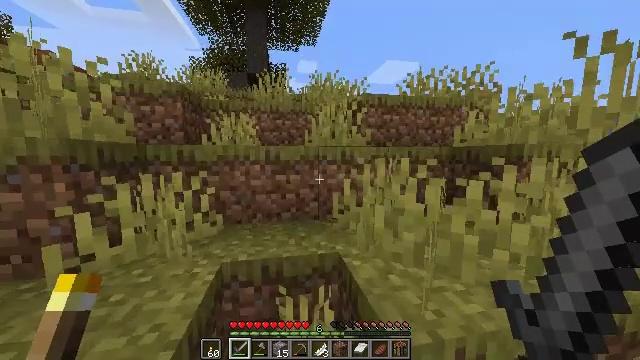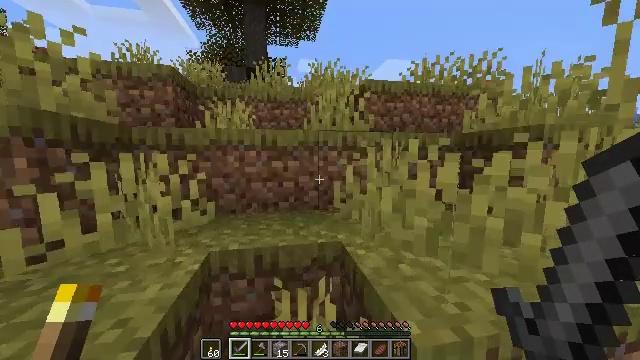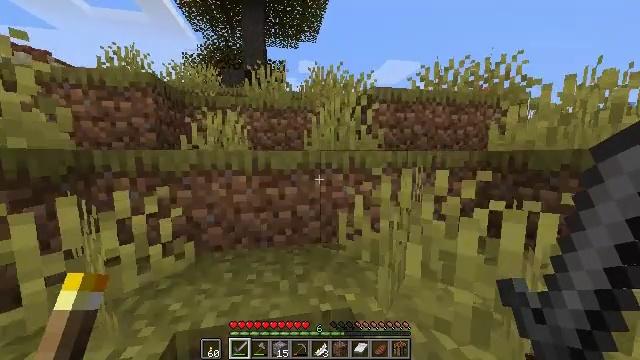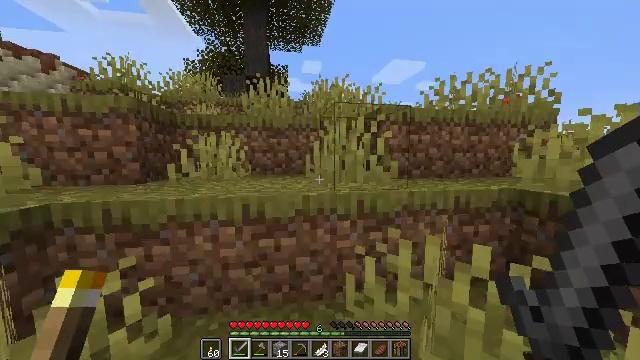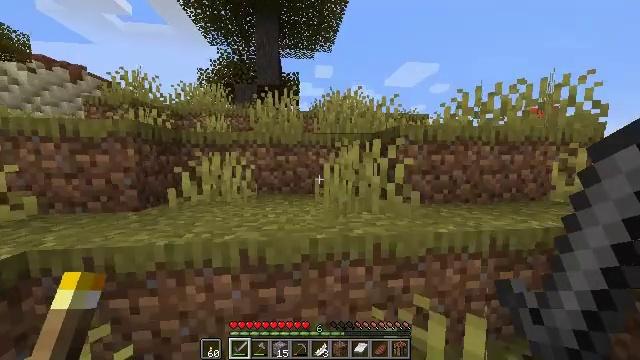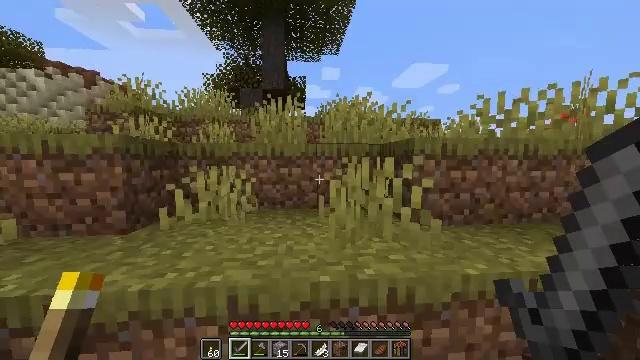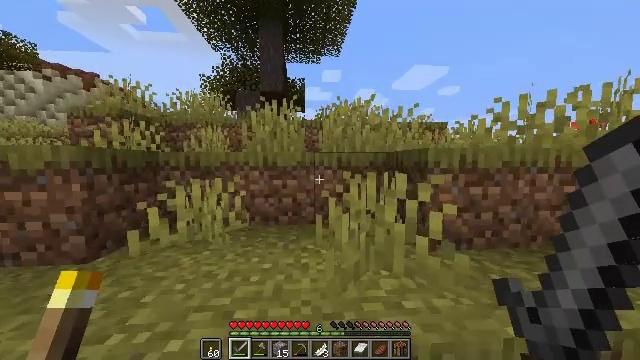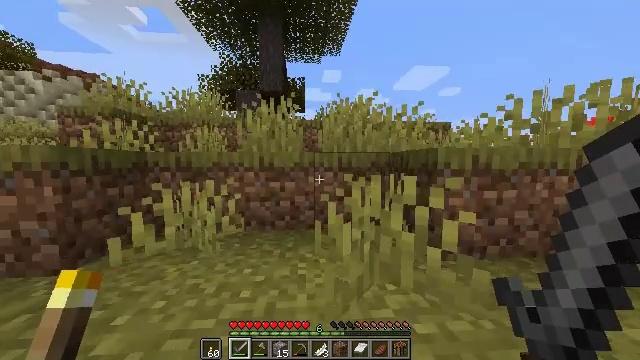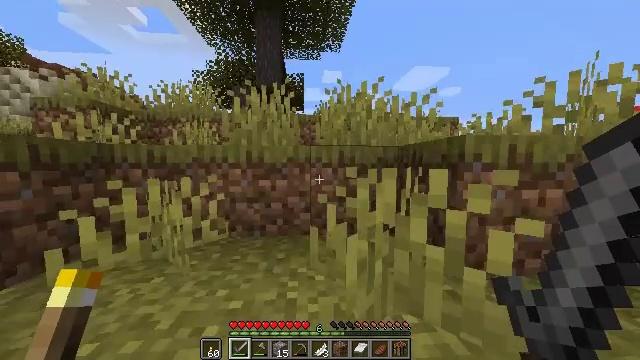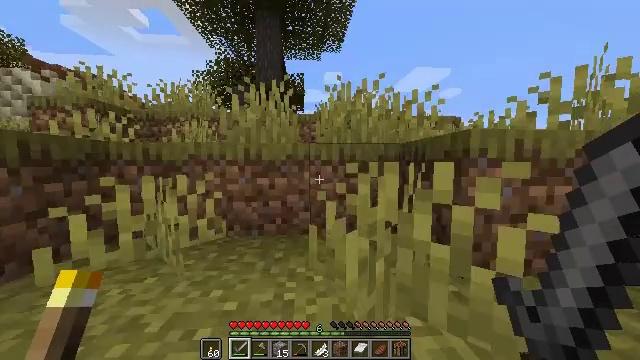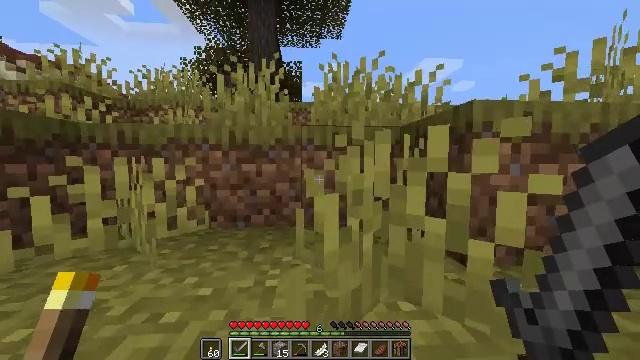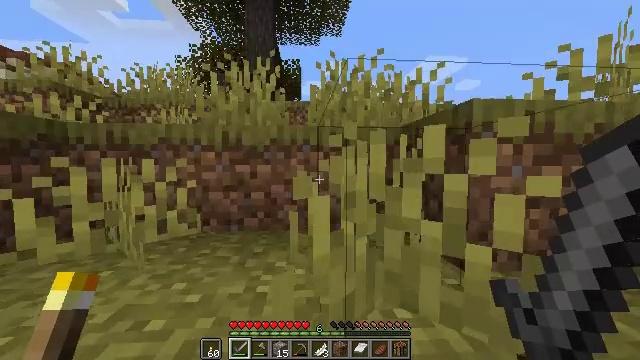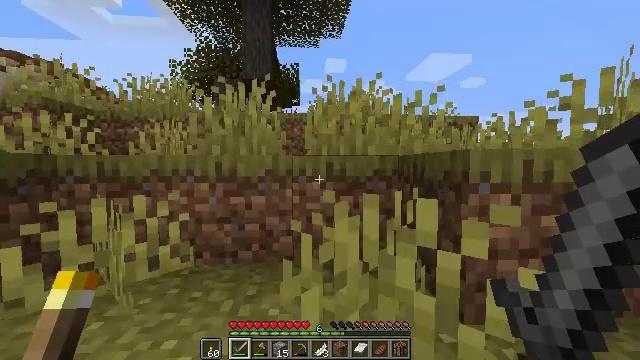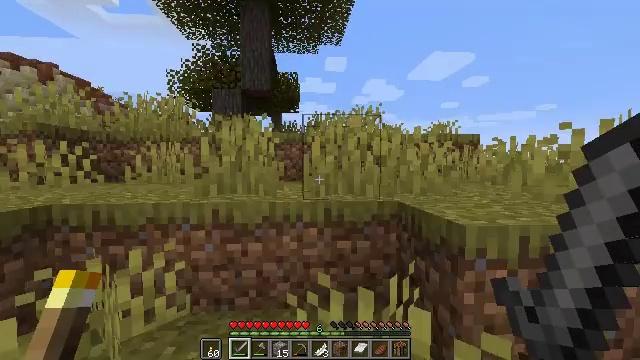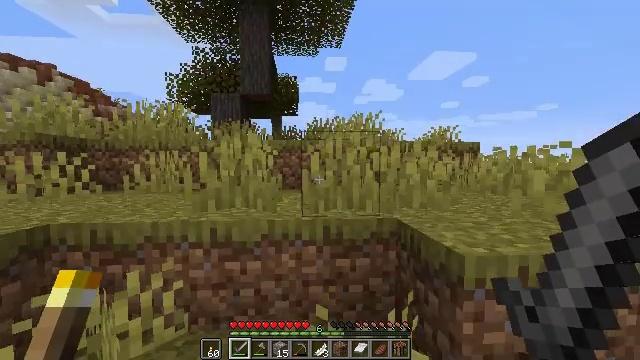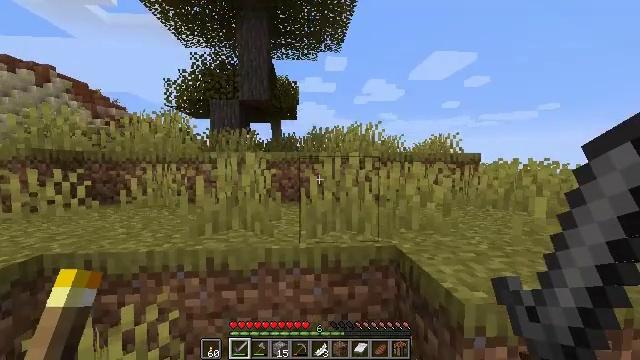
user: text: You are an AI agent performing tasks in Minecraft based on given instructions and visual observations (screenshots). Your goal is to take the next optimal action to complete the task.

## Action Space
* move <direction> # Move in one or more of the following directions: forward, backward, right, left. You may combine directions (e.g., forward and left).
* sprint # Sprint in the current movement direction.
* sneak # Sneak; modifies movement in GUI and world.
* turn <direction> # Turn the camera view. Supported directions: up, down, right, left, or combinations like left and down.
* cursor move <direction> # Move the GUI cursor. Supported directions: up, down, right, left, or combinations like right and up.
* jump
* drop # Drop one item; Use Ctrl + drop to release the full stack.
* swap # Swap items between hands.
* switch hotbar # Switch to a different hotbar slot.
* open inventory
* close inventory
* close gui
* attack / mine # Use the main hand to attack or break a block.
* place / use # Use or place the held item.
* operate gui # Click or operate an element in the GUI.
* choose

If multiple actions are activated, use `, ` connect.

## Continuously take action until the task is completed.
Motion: motion action
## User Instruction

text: Acquire packed ice by mining.
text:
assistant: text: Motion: move forward, sprint, jump
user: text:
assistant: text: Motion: move forward, sprint, jump
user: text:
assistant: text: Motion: move forward, sprint, turn left, jump
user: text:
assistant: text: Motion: move forward, sprint, turn left, jump
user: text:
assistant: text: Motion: move forward, sprint, turn left, jump
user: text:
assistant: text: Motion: move forward, sprint, jump
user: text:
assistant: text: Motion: move forward, sprint, jump
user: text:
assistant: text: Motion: move forward, sprint, jump
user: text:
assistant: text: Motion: move forward, sprint, jump
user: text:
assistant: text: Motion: move forward, sprint, jump
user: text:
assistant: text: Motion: move forward, sprint, jump
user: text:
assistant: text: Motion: move forward, sprint, jump
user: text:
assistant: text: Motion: move forward, sprint, jump
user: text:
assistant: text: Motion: move forward, sprint, jump
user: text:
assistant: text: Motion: move forward, sprint, jump
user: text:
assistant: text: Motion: move forward, sprint, jump
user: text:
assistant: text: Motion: move forward, sprint, jump
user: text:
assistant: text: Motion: move forward, sprint, jump
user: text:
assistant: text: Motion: move forward, sprint, jump
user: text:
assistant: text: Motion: move forward, sprint, jump
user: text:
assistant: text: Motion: move forward, sprint, jump
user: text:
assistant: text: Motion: move forward, sprint, jump
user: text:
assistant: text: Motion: move forward, sprint, jump
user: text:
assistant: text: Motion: move forward, sprint, jump
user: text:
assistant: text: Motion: move forward, sprint, jump
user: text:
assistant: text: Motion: move forward, sprint, jump
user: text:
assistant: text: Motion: move forward, sprint, jump
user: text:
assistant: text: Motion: move forward, sprint, jump
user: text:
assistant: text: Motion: move forward, sprint, jump
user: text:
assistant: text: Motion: move forward, sprint, jump